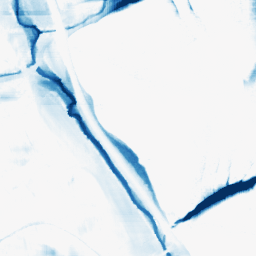
Category: morphological
Decomposition family: morphological_rect
Decomposition parameters: operation: closing
width: 50
height: 20
Upsampling method: edge_directed
Upsampling parameters: scale: 4
Upsampling scale: 4